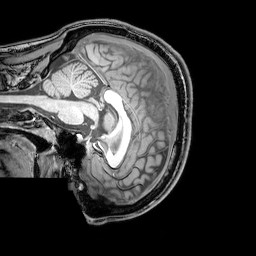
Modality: T1w
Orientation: sagittal
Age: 20
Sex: male
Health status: healthy
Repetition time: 0.081 s
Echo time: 0.037 s